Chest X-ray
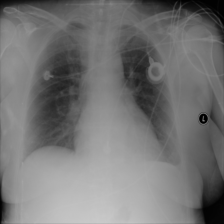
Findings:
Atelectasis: negative
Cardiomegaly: negative
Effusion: negative
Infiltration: positive
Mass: negative
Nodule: negative
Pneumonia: negative
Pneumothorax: negative
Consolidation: negative
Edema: negative
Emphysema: negative
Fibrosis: negative
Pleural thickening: negative
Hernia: negative